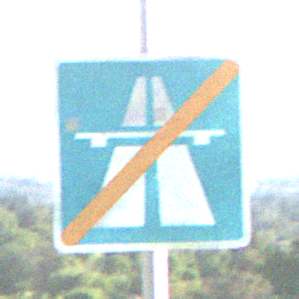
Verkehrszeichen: EndeAutbahn
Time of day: MorningAfternoon
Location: Outdoor (Nature)
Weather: PartlyCloudy
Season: NotSpecified
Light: Natural